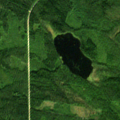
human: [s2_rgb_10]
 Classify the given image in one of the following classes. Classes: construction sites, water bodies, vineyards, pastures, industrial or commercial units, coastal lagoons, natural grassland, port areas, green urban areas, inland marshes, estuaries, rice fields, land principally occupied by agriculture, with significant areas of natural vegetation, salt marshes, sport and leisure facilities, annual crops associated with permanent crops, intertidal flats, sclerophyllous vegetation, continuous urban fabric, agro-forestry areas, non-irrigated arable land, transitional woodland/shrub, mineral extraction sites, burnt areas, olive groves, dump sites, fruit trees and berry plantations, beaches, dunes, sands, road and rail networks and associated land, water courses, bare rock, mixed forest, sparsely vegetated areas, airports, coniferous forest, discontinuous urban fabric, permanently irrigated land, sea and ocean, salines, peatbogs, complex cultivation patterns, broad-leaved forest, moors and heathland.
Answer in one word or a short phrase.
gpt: coniferous forest, mixed forest, transitional woodland/shrub